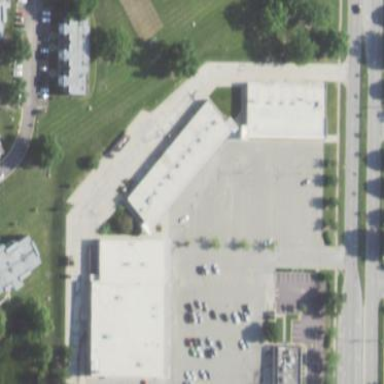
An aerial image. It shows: Commercial building.